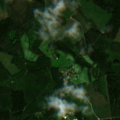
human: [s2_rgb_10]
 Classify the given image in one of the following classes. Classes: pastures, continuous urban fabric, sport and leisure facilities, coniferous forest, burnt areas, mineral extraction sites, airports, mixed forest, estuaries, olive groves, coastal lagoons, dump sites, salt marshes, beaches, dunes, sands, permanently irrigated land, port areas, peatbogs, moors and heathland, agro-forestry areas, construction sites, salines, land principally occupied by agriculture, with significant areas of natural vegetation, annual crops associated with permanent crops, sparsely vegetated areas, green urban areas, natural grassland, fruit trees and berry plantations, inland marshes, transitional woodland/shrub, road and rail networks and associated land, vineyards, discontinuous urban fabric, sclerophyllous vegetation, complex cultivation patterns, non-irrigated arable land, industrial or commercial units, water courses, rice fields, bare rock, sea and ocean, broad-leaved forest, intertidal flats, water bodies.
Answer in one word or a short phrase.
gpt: discontinuous urban fabric, broad-leaved forest, coniferous forest, mixed forest